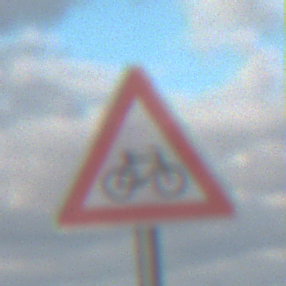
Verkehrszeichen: RadverkehrLinks
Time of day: SunriseSunset
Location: Outdoor (RoadRail)
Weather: PartlyCloudy
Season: NotSpecified
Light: Natural